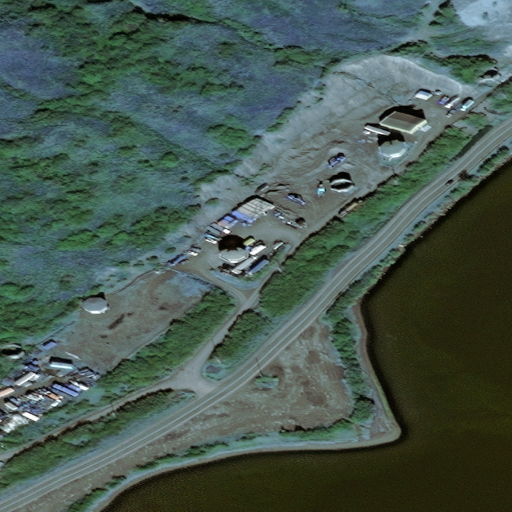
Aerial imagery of cape in Alaska named Shannon Point containing only unknown